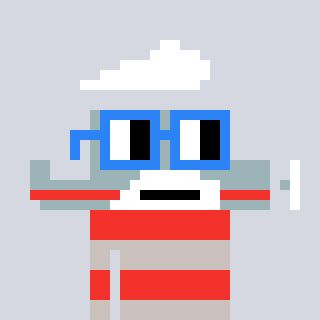
a pixel art character with square blue glasses, a plane-shaped head and a foggrey-colored body on a cool background